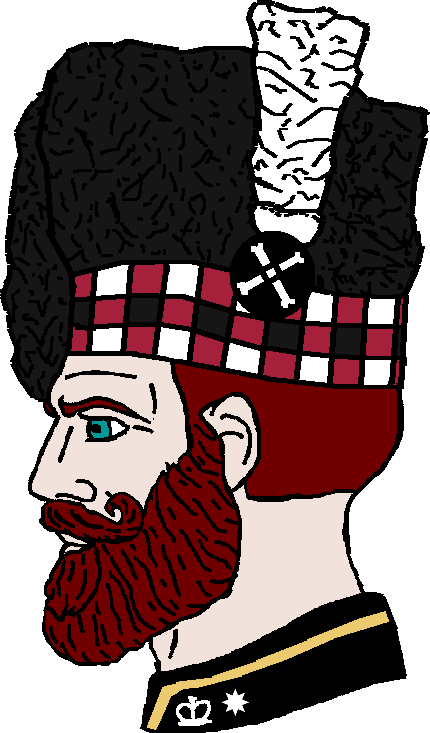
Label: 4_Yes_Chad